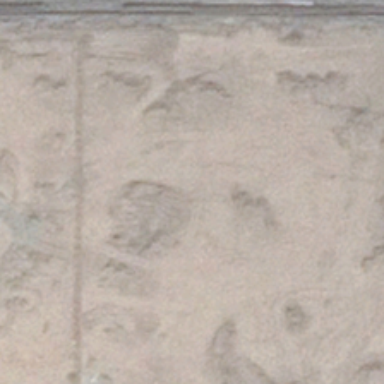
It is a large piece of bareland .